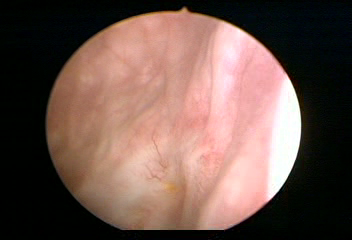
Modality: WLC
Class: Normal mucosa
Bladder cancer association: No